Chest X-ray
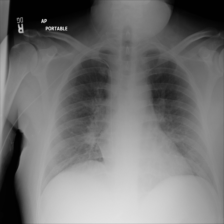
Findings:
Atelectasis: negative
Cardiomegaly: negative
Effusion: negative
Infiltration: negative
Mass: negative
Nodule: negative
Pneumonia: negative
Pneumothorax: negative
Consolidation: negative
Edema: negative
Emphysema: negative
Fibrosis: negative
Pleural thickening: negative
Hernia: negative